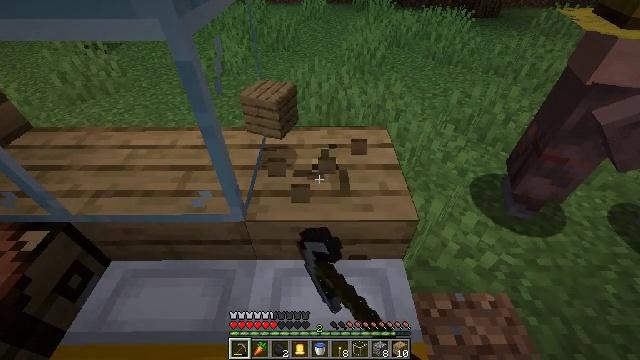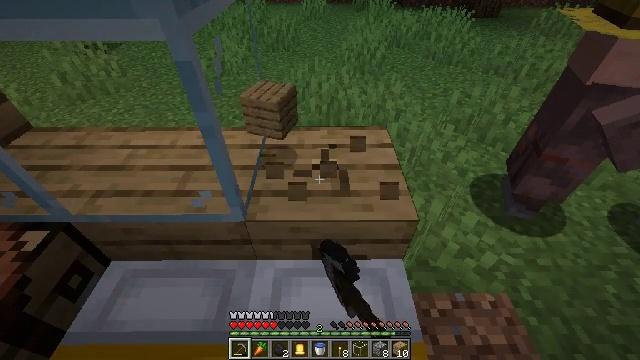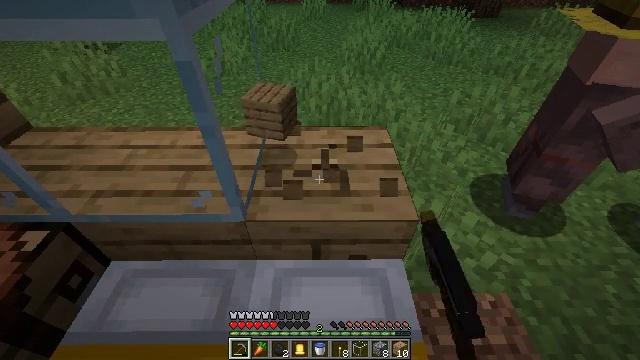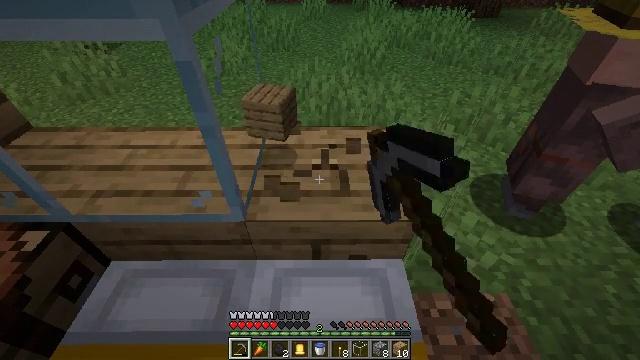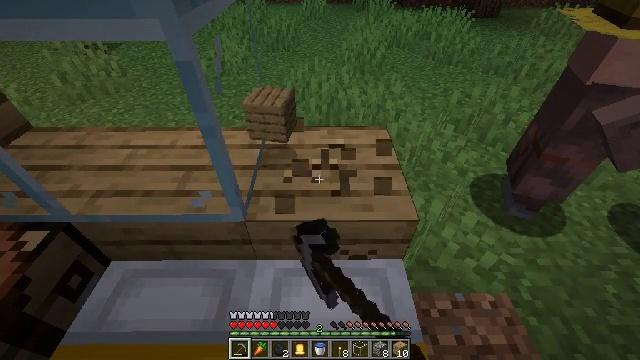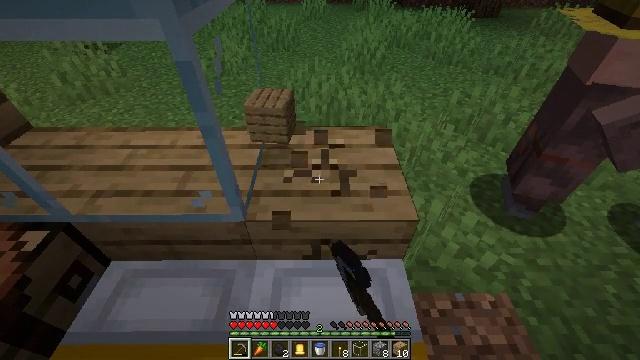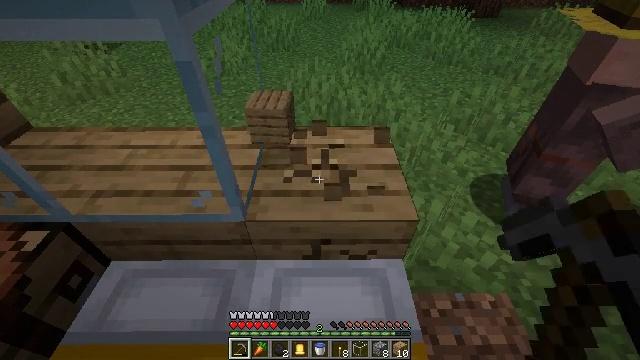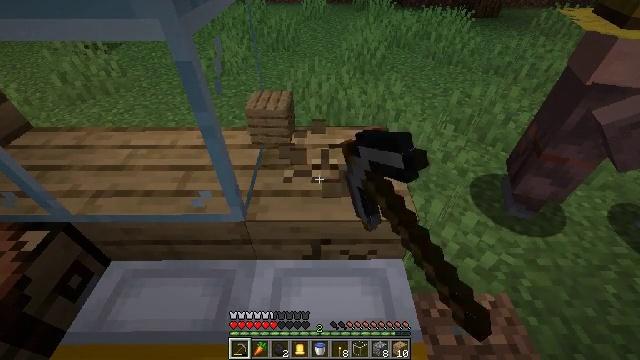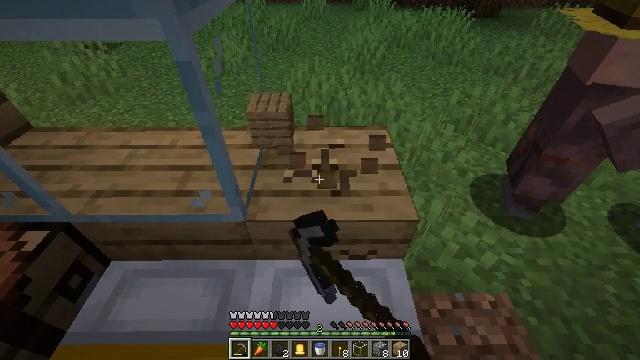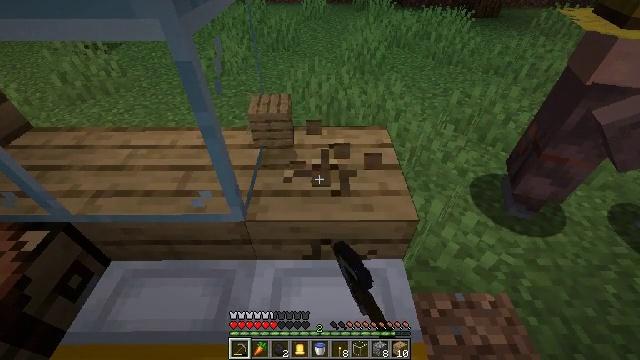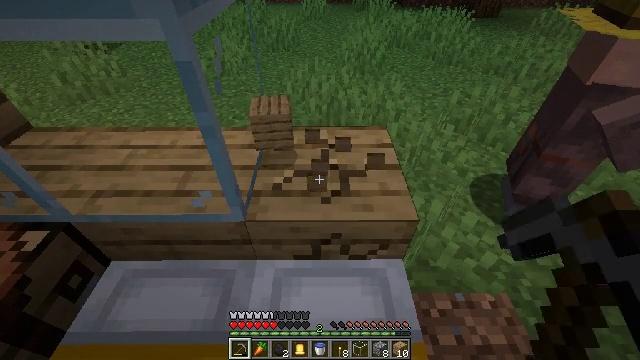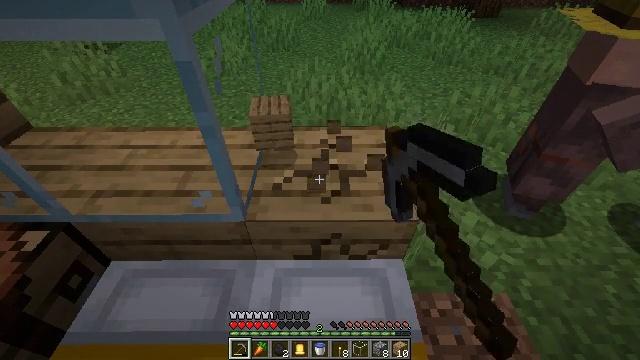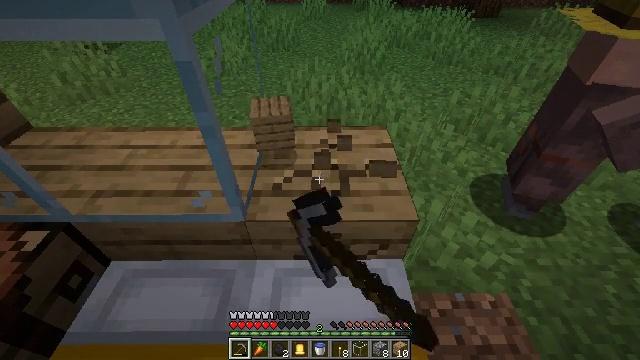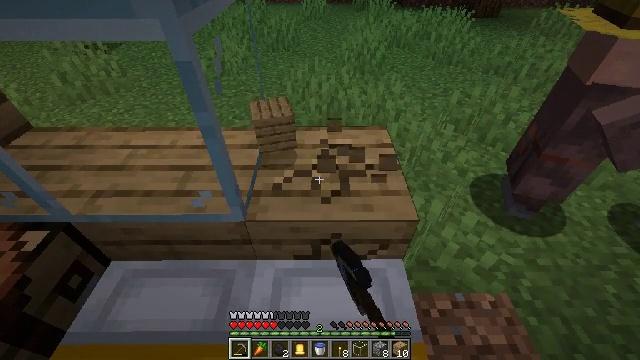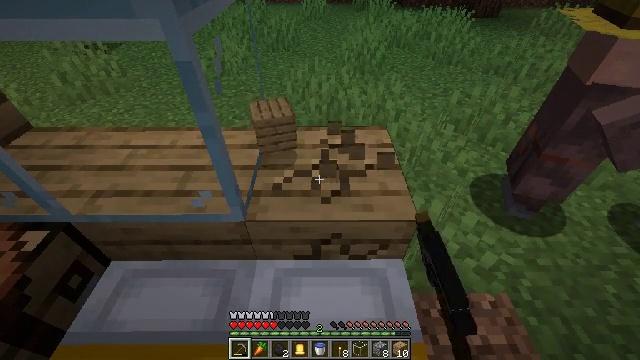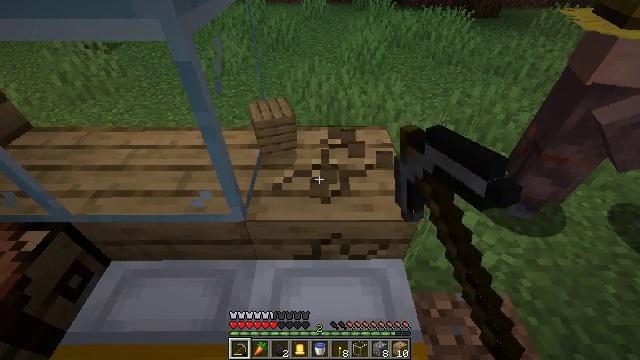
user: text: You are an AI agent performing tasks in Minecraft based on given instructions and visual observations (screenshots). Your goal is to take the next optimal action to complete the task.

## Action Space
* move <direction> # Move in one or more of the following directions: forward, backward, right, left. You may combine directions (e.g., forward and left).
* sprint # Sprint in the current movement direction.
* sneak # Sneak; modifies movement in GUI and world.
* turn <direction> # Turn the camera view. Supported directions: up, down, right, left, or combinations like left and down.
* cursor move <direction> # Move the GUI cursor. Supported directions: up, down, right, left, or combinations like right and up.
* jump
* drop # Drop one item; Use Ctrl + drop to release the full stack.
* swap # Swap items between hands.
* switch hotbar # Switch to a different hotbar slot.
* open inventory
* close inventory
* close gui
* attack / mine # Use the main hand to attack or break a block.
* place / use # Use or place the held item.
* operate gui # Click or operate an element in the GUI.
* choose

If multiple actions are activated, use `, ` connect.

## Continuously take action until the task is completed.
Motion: motion action
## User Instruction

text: Gather some oak planks.
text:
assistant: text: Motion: attack / mine
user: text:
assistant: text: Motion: attack / mine
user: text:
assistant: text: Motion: attack / mine
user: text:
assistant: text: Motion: attack / mine
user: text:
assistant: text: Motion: attack / mine
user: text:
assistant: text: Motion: attack / mine
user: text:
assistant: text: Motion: attack / mine
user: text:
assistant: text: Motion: attack / mine
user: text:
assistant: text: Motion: attack / mine
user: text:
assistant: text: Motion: attack / mine
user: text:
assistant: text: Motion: attack / mine
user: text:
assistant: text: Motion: attack / mine
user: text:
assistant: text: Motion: attack / mine
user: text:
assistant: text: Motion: attack / mine
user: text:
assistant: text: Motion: attack / mine
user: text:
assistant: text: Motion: attack / mine
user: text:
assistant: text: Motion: attack / mine
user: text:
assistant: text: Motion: attack / mine
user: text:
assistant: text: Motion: attack / mine
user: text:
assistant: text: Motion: attack / mine
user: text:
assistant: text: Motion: turn left, attack / mine
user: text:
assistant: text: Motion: turn left, attack / mine
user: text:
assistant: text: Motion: turn left, attack / mine
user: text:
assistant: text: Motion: turn left, attack / mine
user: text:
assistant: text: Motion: attack / mine
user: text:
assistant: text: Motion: attack / mine
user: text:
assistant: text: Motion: attack / mine
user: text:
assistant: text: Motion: attack / mine
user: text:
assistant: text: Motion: attack / mine
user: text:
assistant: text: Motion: attack / mine